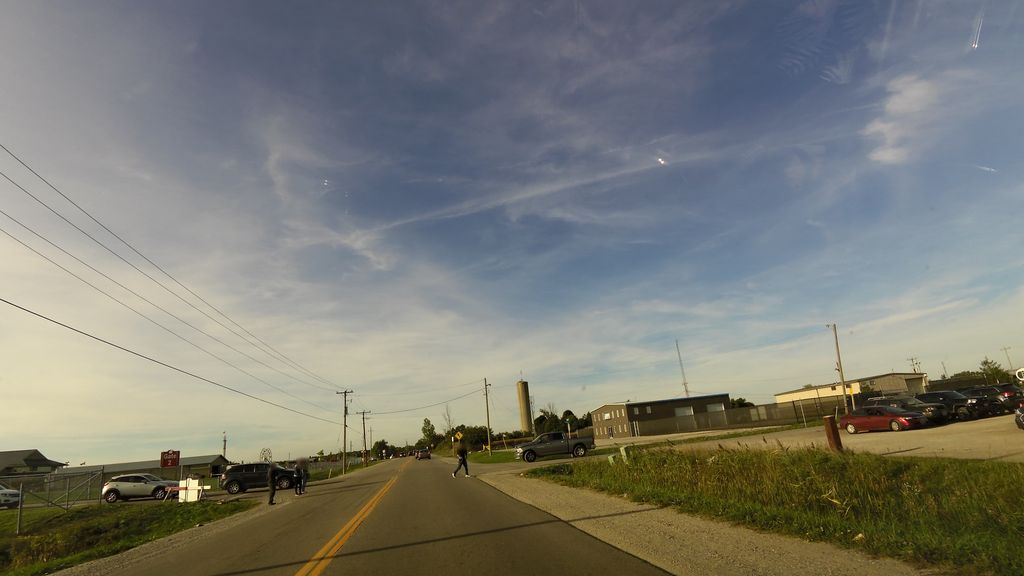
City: hamilton